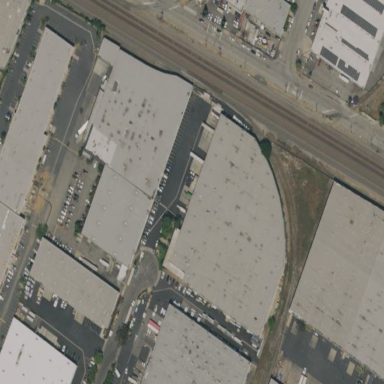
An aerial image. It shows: Warehouse building.